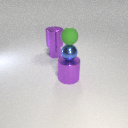
small blue metal sphere above large purple metal cylinder